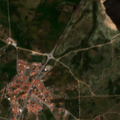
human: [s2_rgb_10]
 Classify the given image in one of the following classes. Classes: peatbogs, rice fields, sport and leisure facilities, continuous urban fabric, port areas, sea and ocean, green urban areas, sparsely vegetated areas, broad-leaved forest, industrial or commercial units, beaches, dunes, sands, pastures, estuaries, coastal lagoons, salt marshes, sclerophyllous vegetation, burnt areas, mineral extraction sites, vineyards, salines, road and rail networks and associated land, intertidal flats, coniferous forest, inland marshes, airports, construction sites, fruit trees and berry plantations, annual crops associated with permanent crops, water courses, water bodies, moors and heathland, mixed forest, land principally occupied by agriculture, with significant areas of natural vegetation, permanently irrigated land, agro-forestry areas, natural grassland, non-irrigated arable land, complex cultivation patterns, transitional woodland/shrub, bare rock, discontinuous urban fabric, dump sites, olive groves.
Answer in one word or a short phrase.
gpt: continuous urban fabric